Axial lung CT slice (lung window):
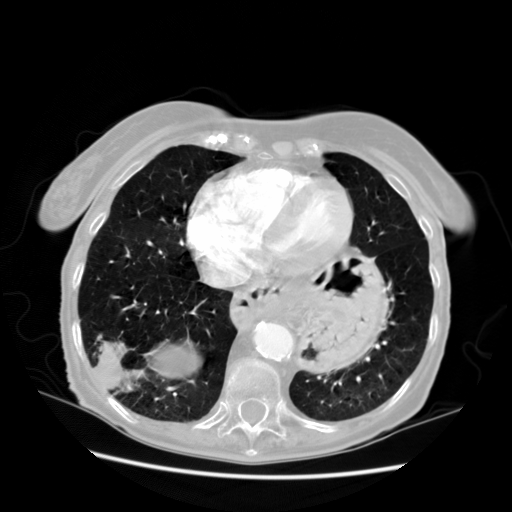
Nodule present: no